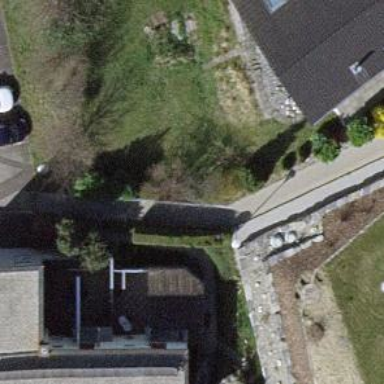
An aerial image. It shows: Concrete steps.